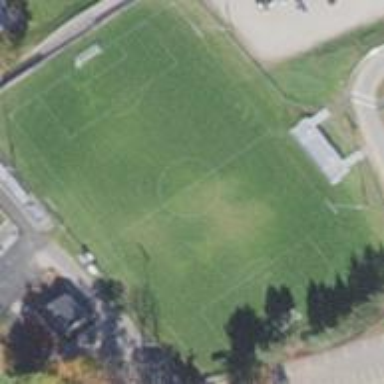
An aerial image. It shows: Soccer pitch for leisureland activities.